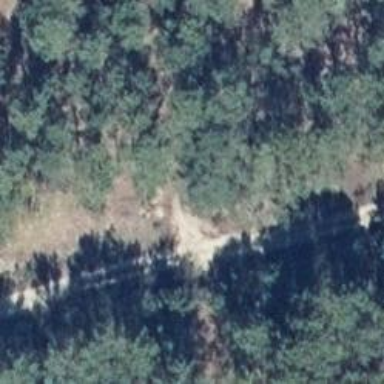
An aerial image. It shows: Sandy track with grade 4 tracktype.